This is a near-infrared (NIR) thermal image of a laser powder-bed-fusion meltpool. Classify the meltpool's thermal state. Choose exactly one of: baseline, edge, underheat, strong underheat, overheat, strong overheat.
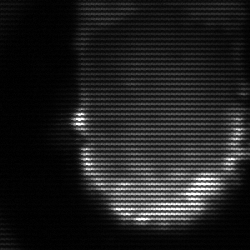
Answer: baseline